Question: We were supporting iOS 6 & 7 previously for our universal iOS application (which means we support both iPhone and iPad). Now, with the release of iOS 8, we have to support iOS 6, iOS 7 & iOS 8. Also, we have to extend our targeted device list to support iPhone 6 and iPhone 6 Plus.
Also, we are planning to upgrade to Xcode 6 shortly. Because Apple may anytime mandate the use of Xcode 6 to be able to submit apps to app store.
Keeping all the above points in mind, I am confused what should be my Architecture settings in Xcode build settings. Mainly There are 3 important items under Xcode Architectures settings. Please see the below screenshot.

I have highlighted the 3 important parameters. I want to know what values I should assign to these parameters in order to support all the above. Any help will be greatly appreciated. I am confused a bit with this.
Also, I would like to know if i need to change anything else in order to migrate to Xcode 6 and iOS 8.
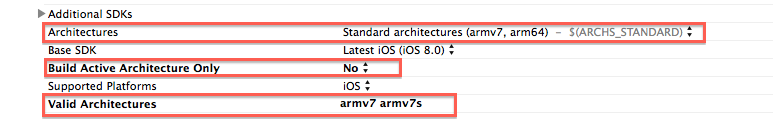
Answer: In 'Architectures', you'll be fine with 'armv7, armv7s, arm64, i386', where 'i386' is for the Simulator. The rest can be left default values.
It is not required to mention desktop architectures ('i386', 'x86_64') in order to support the build for iOS Simulator. Given Simulator is supported just by including respective ARM architecture. Hence, 'Architectures' are fine if populated just with 'armv7 armv7s arm64'. By observing, since Xcode 6.3 it might even cause build to fail if the setting contains any of the desktop architectures.
'Valid architectures' can be set individually for each target, Xcode will make intersection of the global 'Architectures' setting with this. If you are not interested, leave it untouched, Xcode will cope with that on its own without problems.
In case your code is not 64bit ready, remove 'arm64' from 'Architectures'. App will still run on iOS 8 and all the recent 64bit devices.
As for the 'Build Active Architecture Only', I recommend setting it to 'No'. This property affects what Xcode decides to build e.g. based on currently connected device. But it may happen problems arise: you may end-up with some targets are built for different architecture, resulting in linking errors. Nevertheless, if you would like to use the pros of the feature, set it to 'Yes' just for 'Debug' or some sort of configuration used only for testing, not the final release. Xcode will build all binaries only for one of all the architectures you have set in 'Architectures' x 'Valid' then.